Question: I have local resources files like on screenshot:

How can I read local resource data of AddCustomer page in Default.aspx page?
Thanks!
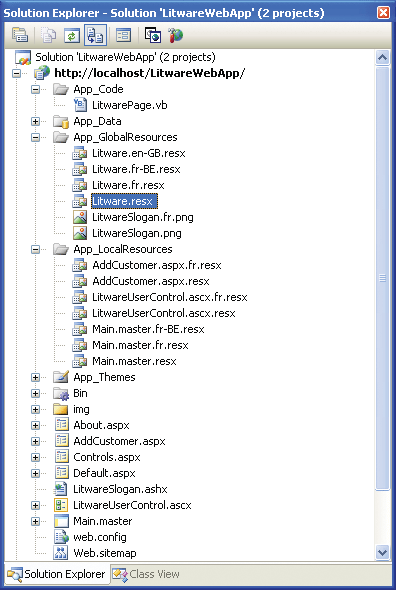
Answer: At last found it:
'''
HttpContext.GetLocalResourceObject(virtualPath, resourceKey)
'''